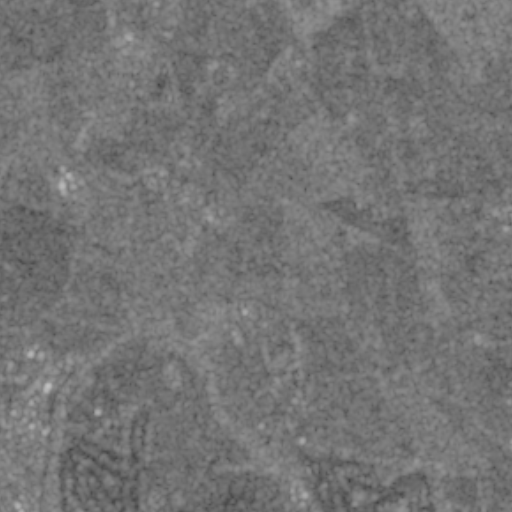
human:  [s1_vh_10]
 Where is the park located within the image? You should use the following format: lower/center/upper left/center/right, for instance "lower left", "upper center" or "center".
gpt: The park is located in the lower of the image.
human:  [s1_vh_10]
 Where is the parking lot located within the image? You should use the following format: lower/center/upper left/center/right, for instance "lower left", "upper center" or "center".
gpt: The parking lot is located in the lower left of the image.
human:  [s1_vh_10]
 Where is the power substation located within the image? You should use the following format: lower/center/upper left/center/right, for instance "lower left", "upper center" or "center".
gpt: The power substation is located in the lower left of the image.
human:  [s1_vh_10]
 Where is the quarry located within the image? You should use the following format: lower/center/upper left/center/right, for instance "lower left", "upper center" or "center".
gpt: The quarry is located in the upper left of the image.
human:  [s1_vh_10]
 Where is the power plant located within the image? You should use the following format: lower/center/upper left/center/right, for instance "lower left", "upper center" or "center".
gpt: There is no power plant in the image.

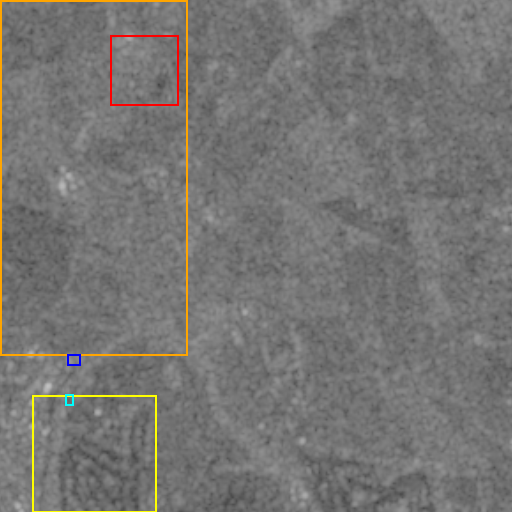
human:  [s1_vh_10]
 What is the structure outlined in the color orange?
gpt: The structure outlined in orange is a crop field.
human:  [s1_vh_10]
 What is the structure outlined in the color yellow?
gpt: The structure outlined in yellow is a park.
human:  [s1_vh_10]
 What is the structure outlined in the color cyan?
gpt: The structure outlined in cyan is a parking lot.
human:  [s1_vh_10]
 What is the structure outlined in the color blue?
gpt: The structure outlined in blue is a power substation.
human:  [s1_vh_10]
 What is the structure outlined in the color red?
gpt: The structure outlined in red is a quarry.
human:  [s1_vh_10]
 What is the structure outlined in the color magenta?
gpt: There is no magenta outline.